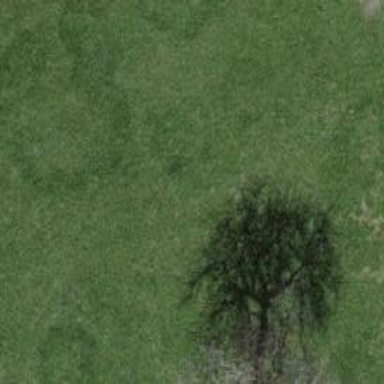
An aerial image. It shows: Beautiful tree in nature.